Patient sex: M
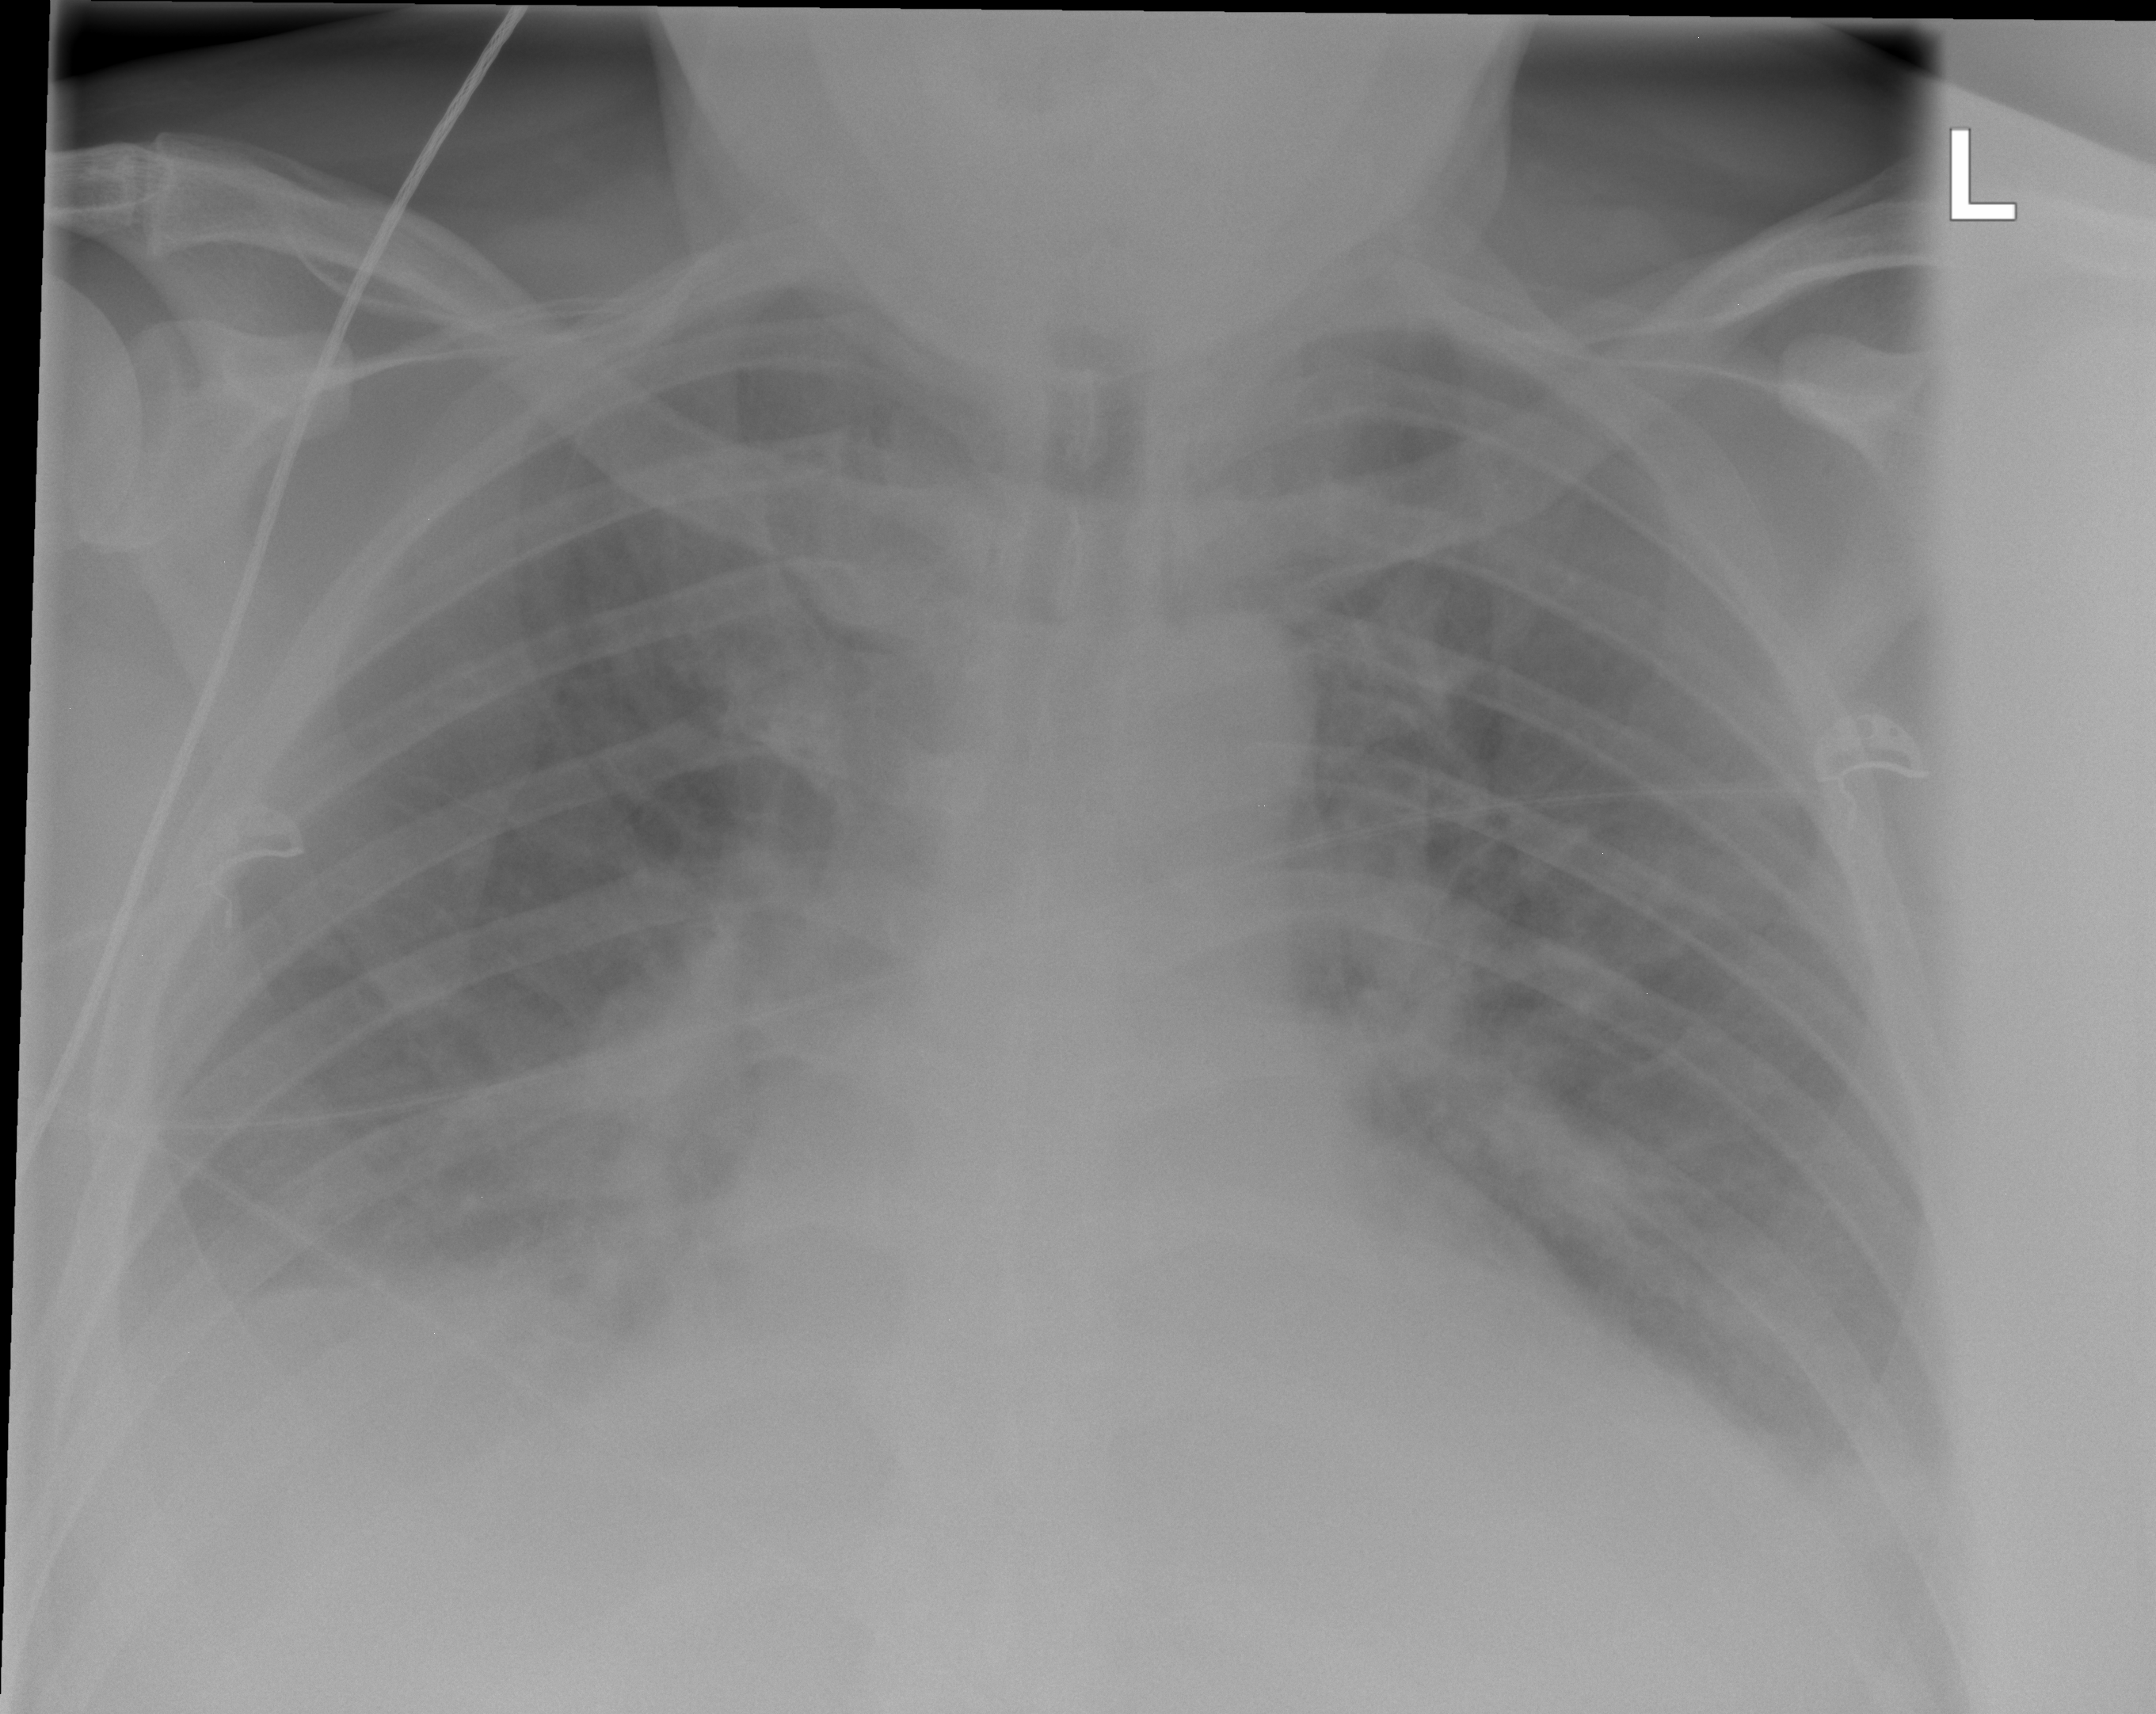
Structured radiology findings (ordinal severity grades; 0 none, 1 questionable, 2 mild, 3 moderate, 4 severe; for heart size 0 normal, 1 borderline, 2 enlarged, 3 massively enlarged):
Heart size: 1
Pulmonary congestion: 0
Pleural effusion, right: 3
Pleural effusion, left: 2
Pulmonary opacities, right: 0
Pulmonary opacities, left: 0
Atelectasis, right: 2
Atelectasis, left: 2